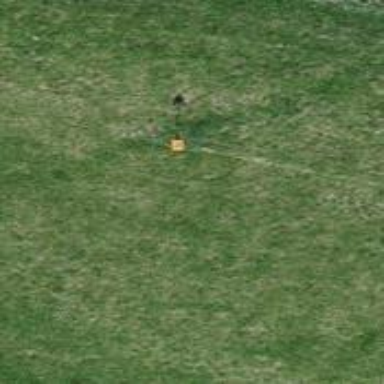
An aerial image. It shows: Pole supporting pipeline marker with roof cover.